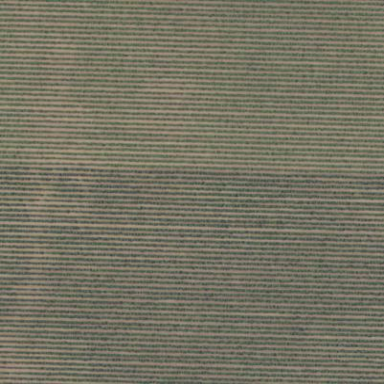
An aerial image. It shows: Vineyard.